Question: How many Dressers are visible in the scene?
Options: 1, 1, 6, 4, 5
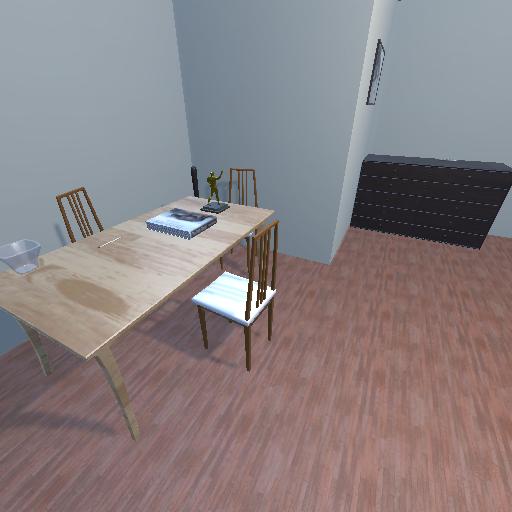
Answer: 1